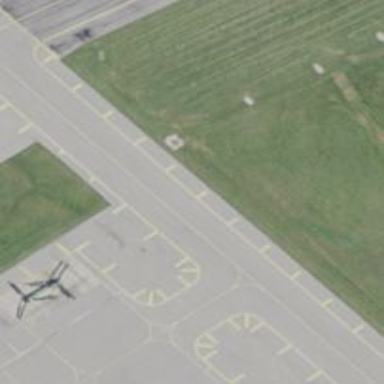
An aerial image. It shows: View of taxiway at the airport.